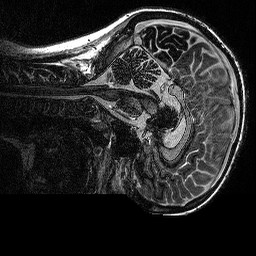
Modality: MP2RAGE
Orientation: sagittal
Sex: female
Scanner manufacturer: siemens
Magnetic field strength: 3 T
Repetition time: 5 s
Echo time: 0.00292 s